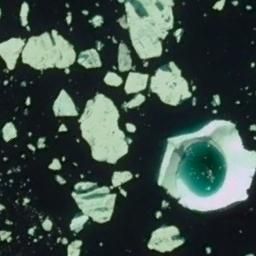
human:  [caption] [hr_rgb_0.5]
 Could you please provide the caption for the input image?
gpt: There are many ice on the deep green sea .

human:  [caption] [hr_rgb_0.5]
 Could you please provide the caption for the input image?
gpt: There are sea ice of different sizes .

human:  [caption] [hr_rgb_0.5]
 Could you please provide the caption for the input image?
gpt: A lot of sea ice of different sizes floats in the deep blue sea and some of the water is on one sea ice .

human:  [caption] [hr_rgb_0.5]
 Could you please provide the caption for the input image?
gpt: Countless large and small pieces of ice scattered on the blue sea .

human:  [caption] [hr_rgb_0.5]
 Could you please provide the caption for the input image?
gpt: There are many pieces of sea ice .